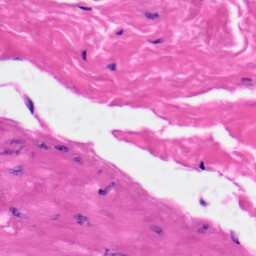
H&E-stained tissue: Skin